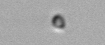
Label: nanoplankton_mix